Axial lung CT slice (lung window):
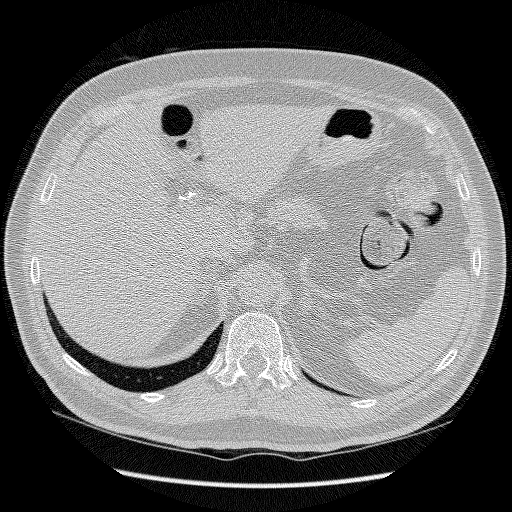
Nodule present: no